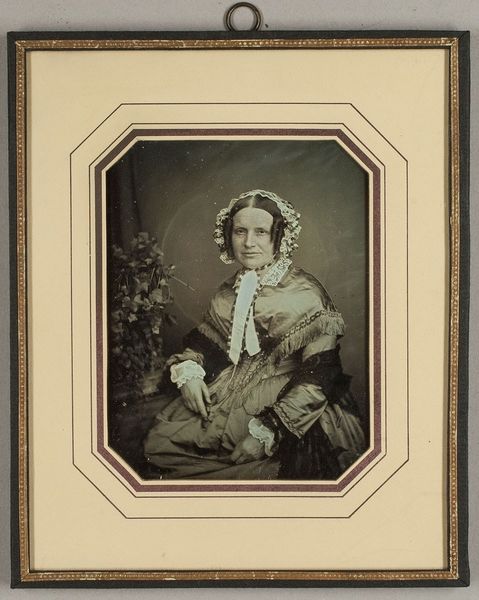
Titel: Frau Johanna Amsinck, geb. Gossler
Künstler: Carl Ferdinand Stelzner
Standort: Hamburg
Institution: Museum für Kunst und Gewerbe Hamburg
Schlagwörter: frau, haube, portrait, figur, kopfbedeckung, foto, fotografie, photographie, photo, lichtbild, daguerreotypie, bildwerke, angewandte und bildende kunst, hessische systematik, porträt, porträtfotografie, porträtphotographie, hüftbild